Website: apple
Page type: account-selection
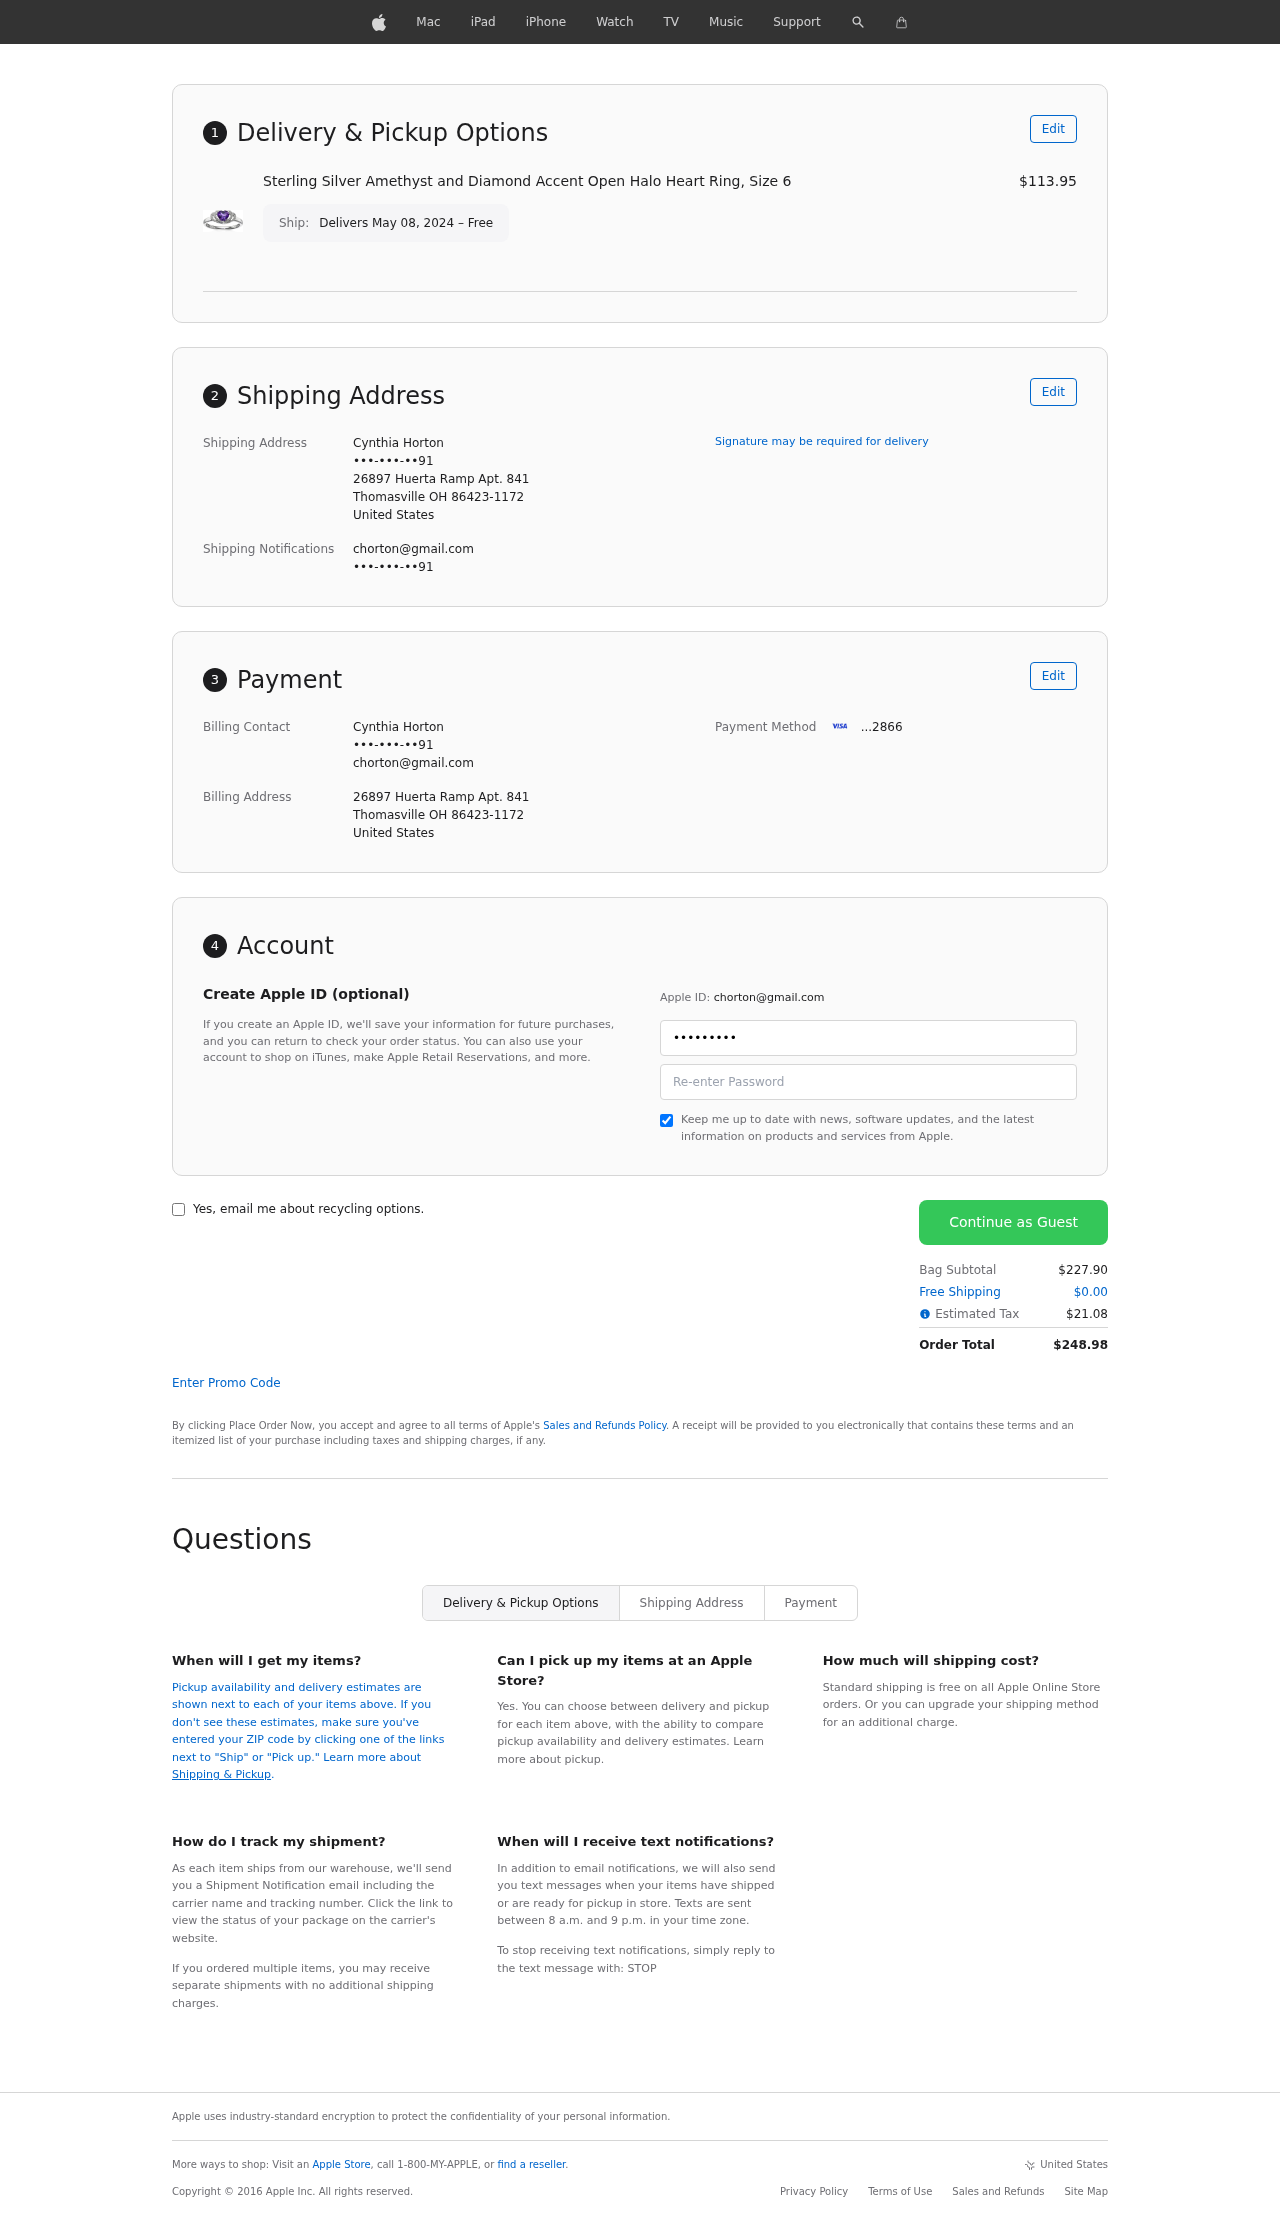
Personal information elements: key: PII_CARD_LAST4
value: ...2866
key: PII_CITY
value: Thomasville
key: PII_COUNTRY
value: United States
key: PII_EMAIL
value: chorton@gmail.com
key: PII_FULLNAME
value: Cynthia Horton
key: PII_PHONE
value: •••-•••-••91
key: PII_POSTCODE_FULL
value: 86423-1172
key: PII_POSTCODE_FULL
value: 86423
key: PII_STATE_ABBR
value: OH
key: PII_STREET
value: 26897 Huerta Ramp Apt. 841
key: PII_PHONE2
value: •••-•••-••91
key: PII_FIRSTNAME
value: Cynthia
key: PII_LASTNAME
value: Horton
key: PII_FULLNAME2
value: Cynthia Horton
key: PII_FULLNAME3
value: Cynthia Horton
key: PII_FIRSTNAME2
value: Cynthia
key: PII_FIRSTNAME3
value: Cynthia
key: PII_LASTNAME2
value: Horton
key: PII_LASTNAME3
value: Horton
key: PII_FIRSTNAME_DERIVED
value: Cynthia
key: PII_LASTNAME_DERIVED
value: Horton
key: PII_FULLNAME_DERIVED
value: Cynthia Horton
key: PII_NAME_FULL_DERIVED
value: Cynthia Horton
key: PII_PHONE3
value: •••-•••-••91
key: PII_EMAIL2
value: chorton@gmail.com
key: PII_EMAIL3
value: chorton@gmail.com
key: PII_STREET2
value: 26897 Huerta Ramp Apt. 841
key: PII_POSTCODE
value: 86423
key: PII_POSTCODE_EXT
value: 1172
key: PII_POSTCODE_NUMERIC
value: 86423
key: PII_POSTCODE_EXT_NUMERIC
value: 1172
Product elements: key: PRODUCT1_NAME
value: Sterling Silver Amethyst and Diamond Accent Open Halo Heart Ring, Size 6
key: PRODUCT1_PRICE
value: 113.95
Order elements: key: ORDER_DELIVERY_DATE
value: Delivers May 08, 2024 – Free
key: ORDER_SUBTOTAL
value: $227.90
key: ORDER_SHIPPING_COST
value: $0.00
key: ORDER_TAX
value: $21.08
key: ORDER_TOTAL
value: $248.98